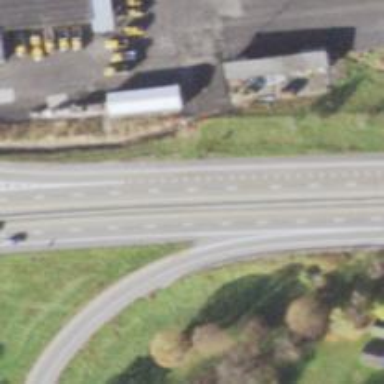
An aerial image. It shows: Motorway junction.